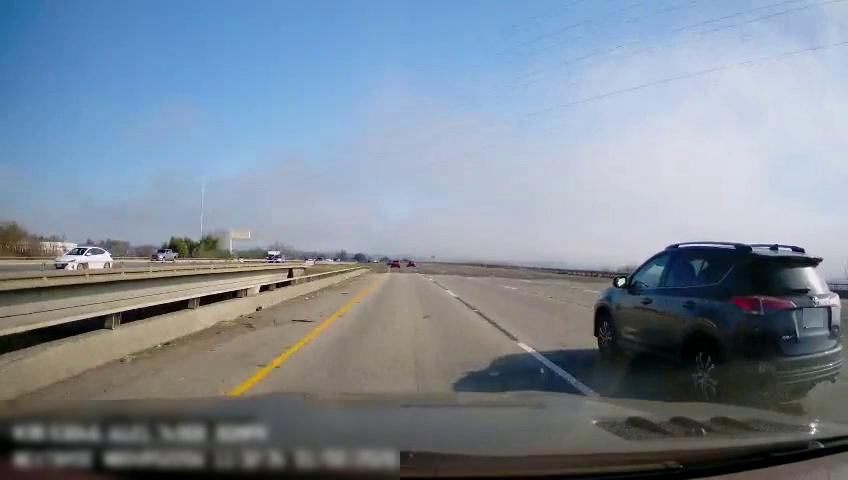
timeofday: Day
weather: Sunny
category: Drivable Space
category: Drivable Space
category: Vehicles | SUV
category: Vehicles | Car
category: Vehicles | Truck
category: Lanes | Current Lane
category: Lanes | Current Lane
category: Lanes | Alternate Lane
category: Lanes | Alternate Lane